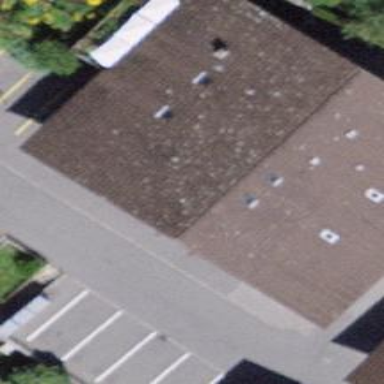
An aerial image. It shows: Convenience shop.